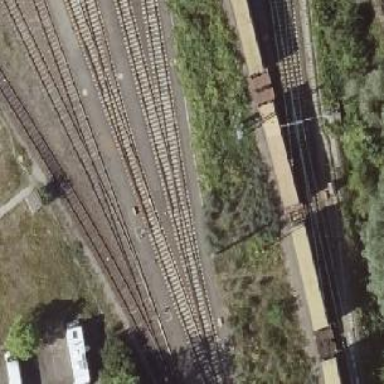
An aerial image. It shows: Railway switch.